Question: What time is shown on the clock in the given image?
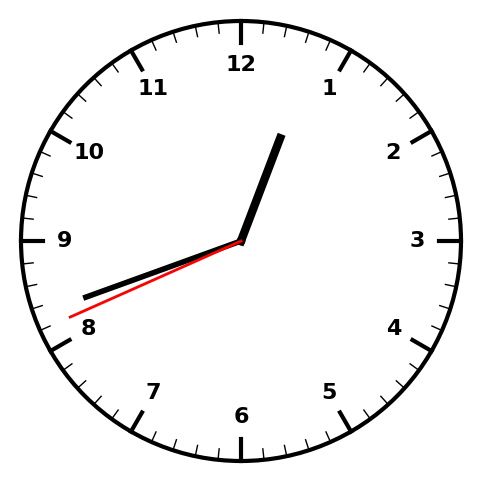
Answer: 12:41:41